Interaction volume radius: 5 \u00c5
Interaction volume height: 25 \u00c5
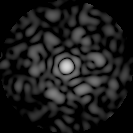
Disorder parameter: 0.7916